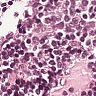
Metastatic tissue present: no